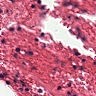
Metastatic tissue present: no